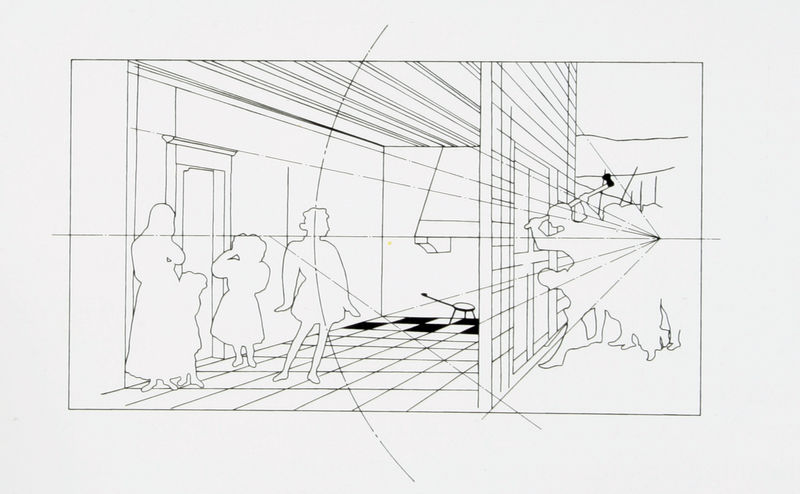
Titel: Das Wunder der entweihten Hostie
Künstler: Paolo Uccello
Standort: Urbino
Institution: Galleria nazionale delle Marche
Schlagwörter: angriff, gruppe, himmel, mann, frauen, landschaft, menschen, bewegung, fenster, frau, licht, raum, schwarz, skizze, tür, weiss, zeichnung, zimmer, dach, haus, karo, masse, menge, schachbrett, wand, rahmen, sehen, innenraum, boden, decke, familie, innen, kind, mutter, personen, tochter, vater, renaissance, kamin, kinder, kreis, topf, papier, umrisse, bogen, italien, perspektive, studie, grafik, graphik, linien, silhouette, hocker, rand, saal, figuren, angst, salon, türrahmen, durchgang, striche, umriss, fluchtlinien, wände, fussboden, strahlen, linie, zentralperspektive, kontur, druck, druckgrafik, agression, fliesen, überfall, konturen, strich, punkt, holzdecke, kachel, kacheln, entwurf, schattenriss, schema, gestalten, portal, geometrisch, küche, axt, hammer, fluchtpunkt, konstruktion, aussen, esse, meute, beil, schlagen, geometrie, sohn, raster, lehre, konstruktionszeichnung, traktat, aufriss, verteilung, pfanne, winkel, blöd, bewohner, corbusier, zirkel, hauen, räumlichkeit, bodenfliese, lehrbuch, blickwinkel, eindringen, lineatur, einbruch, fluchtpunktperspektive, uccello, anleistung, kriesboogen, stürmung, raumwirkung, eindringling, einbrecher, persp